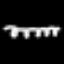
Label: squiggle